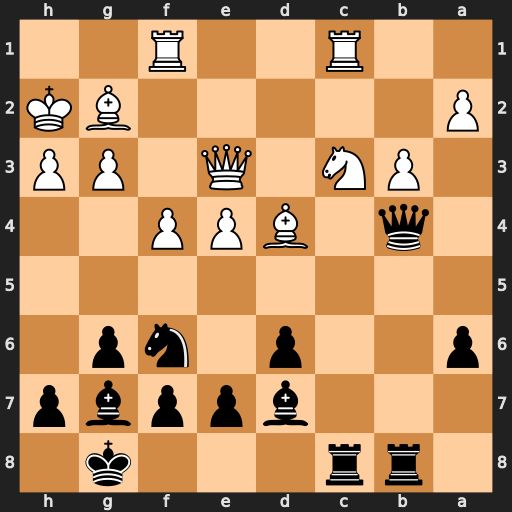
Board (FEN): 1rr3k1/3bppbp/p2p1np1/8/1q1BPP2/1PN1Q1PP/P5BK/2R2R2
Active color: b
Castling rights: -
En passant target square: -
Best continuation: Ng4+ hxg4 Bxd4 Nd5 Bxe3